Question: How can one open and display a mesh (either using the .obj, .stl or .dxf formats) on ImageJ?
I have tried to open the files through file/open but got nothing displaying using the <URL> plugins? I did get the list on the image below when I opened the obj...
I had a look at the <URL>.

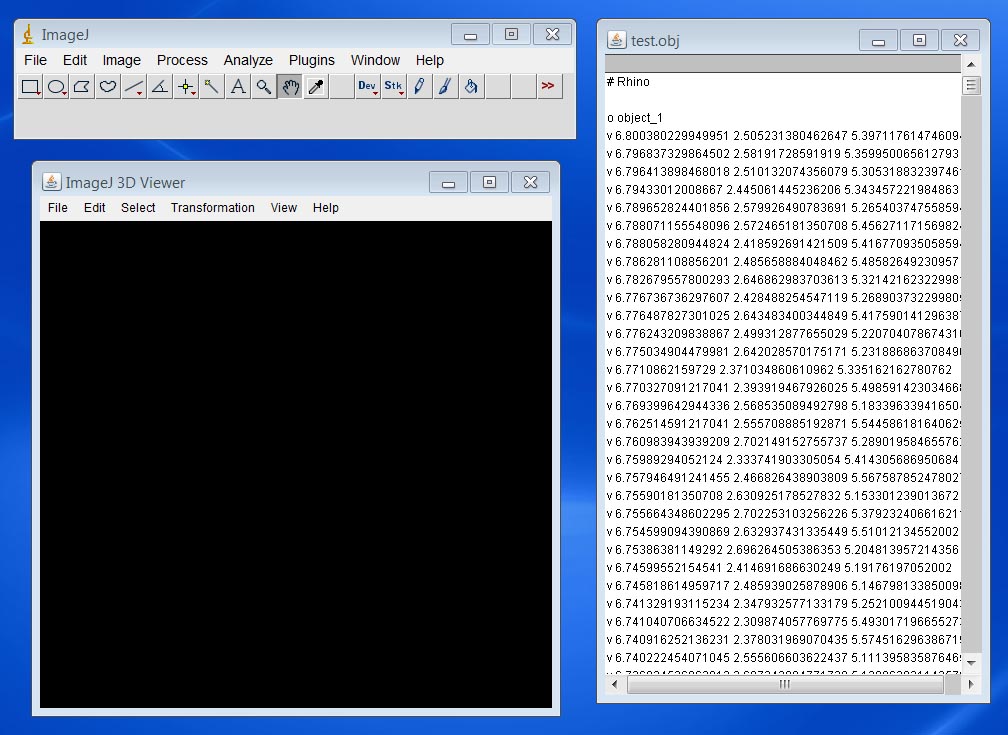
Answer: I guess you opened it using ImageJ's File->Open command. You should instead open the 3D Viewer first and click on File->Import surfaces->Wavefront (for .obj files) or File->Import surfaces->STL (for .stl files obviously). Important: You have to do this in the 3D Viewer's menu bar.
You can find plenty of information about the 3D Viewer at <URL>
Hope that helps...
Bene